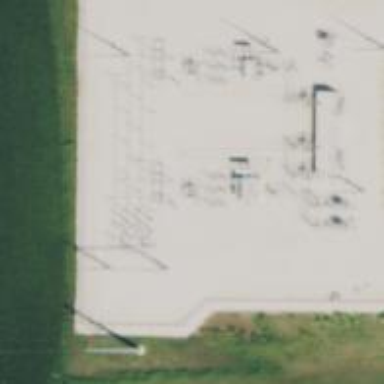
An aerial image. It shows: Switch for power supply.